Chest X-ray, AP view. Patient: 26 years old, sex M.
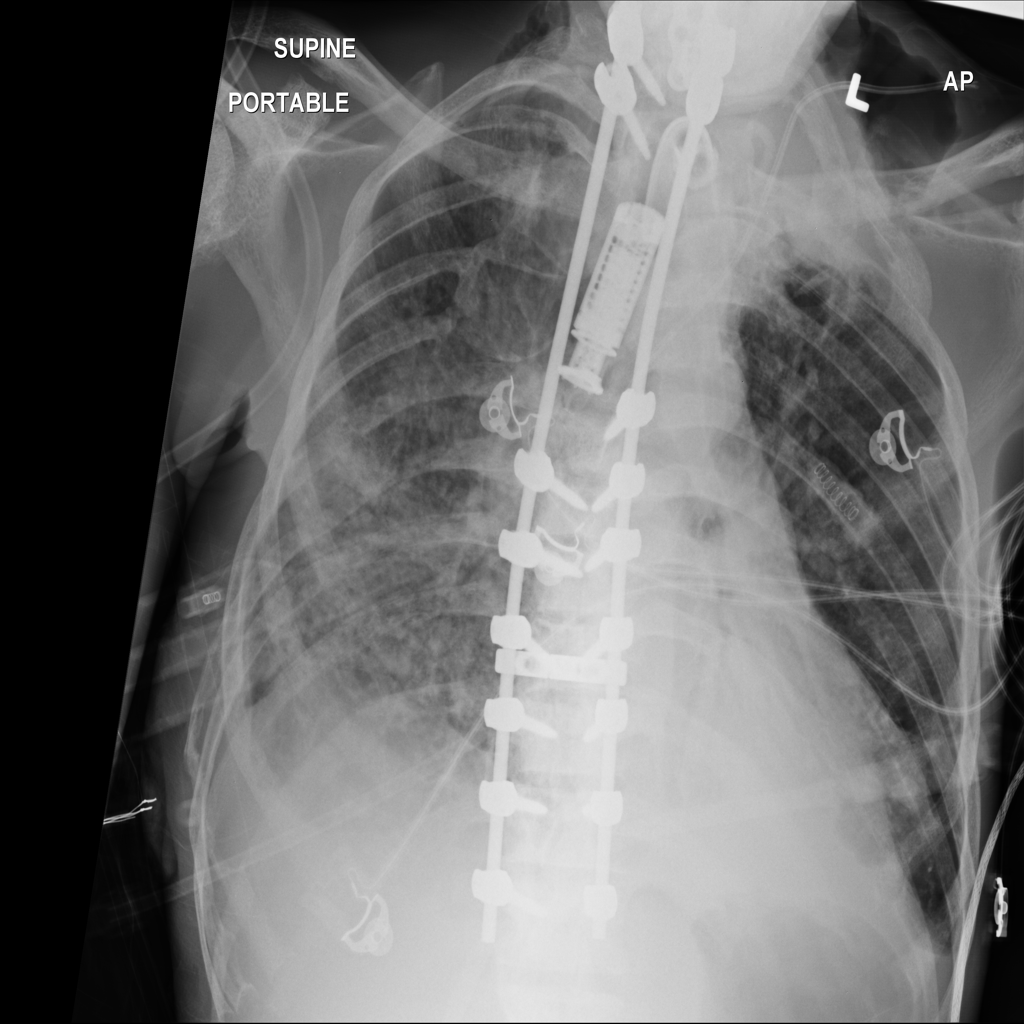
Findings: Atelectasis, Consolidation, Effusion, Infiltration, Pleural_Thickening